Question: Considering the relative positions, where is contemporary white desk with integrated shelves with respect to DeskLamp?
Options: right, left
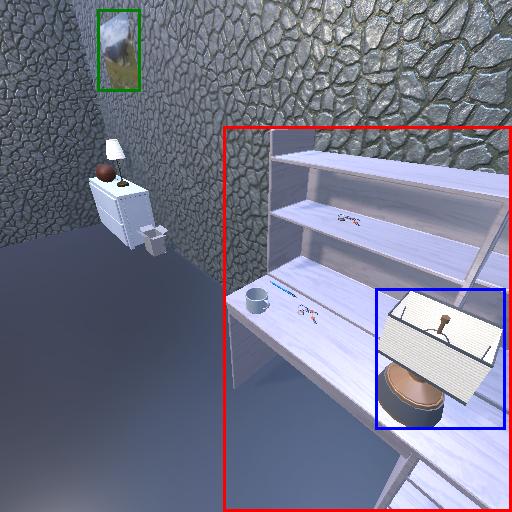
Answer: right